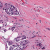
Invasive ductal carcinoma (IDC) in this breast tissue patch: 0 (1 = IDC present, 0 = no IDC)